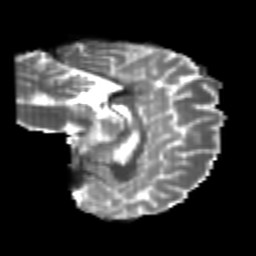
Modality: T2w
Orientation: sagittal
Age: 21
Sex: female
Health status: healthy
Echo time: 0.074 s